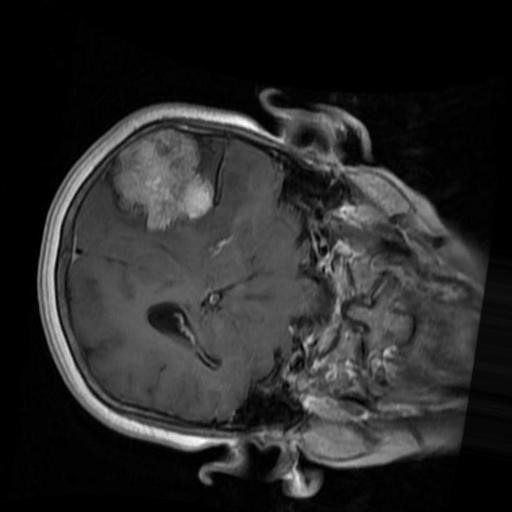
Label: brain_menin